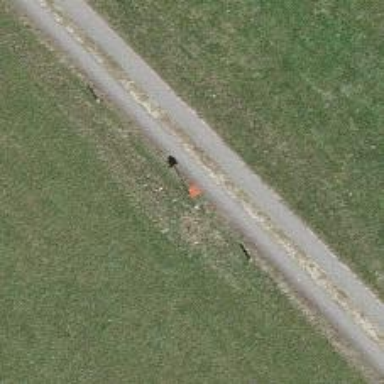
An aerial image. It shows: View of pole with roofed pipeline marker.